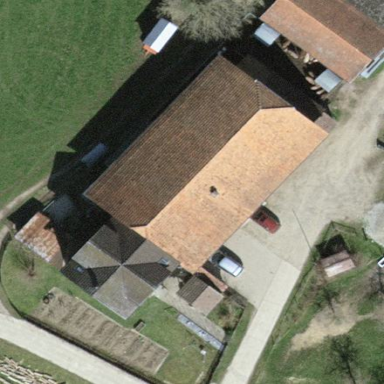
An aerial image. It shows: Farmyard area.